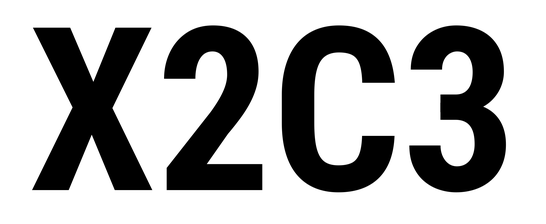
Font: Roboto_Condensed_Bold